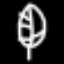
Label: leaf